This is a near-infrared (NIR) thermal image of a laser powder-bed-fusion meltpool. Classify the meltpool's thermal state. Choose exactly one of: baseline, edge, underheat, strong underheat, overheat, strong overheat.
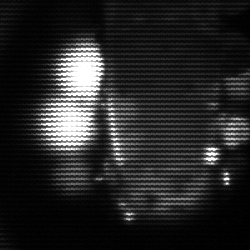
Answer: strong underheat